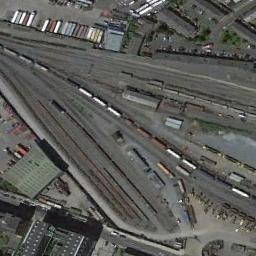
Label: railway_station